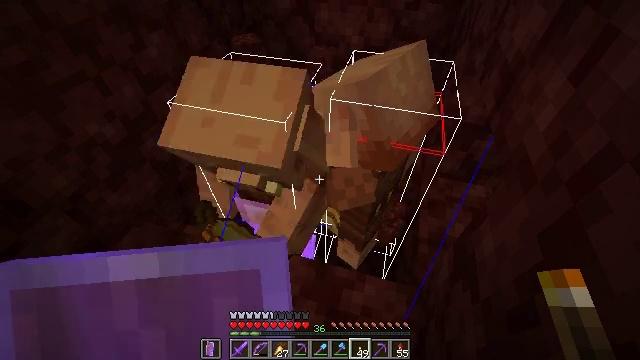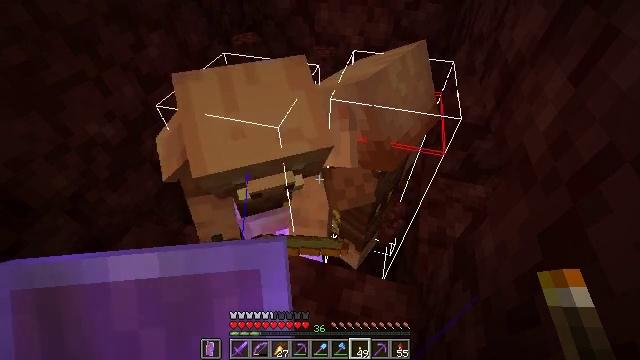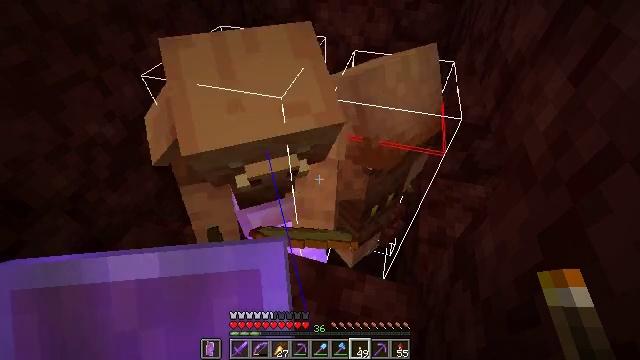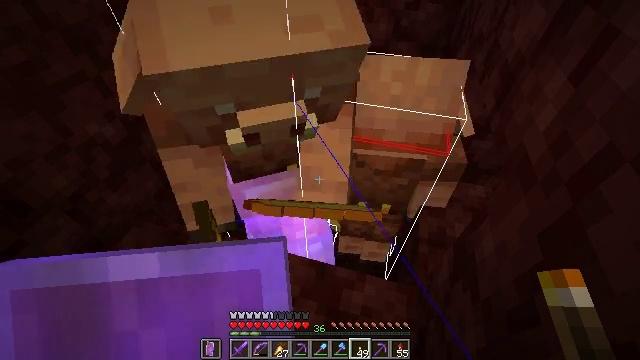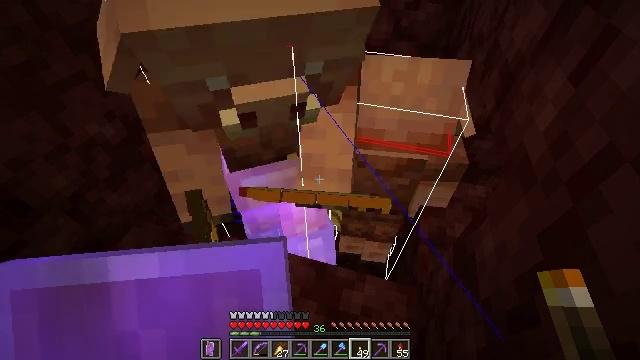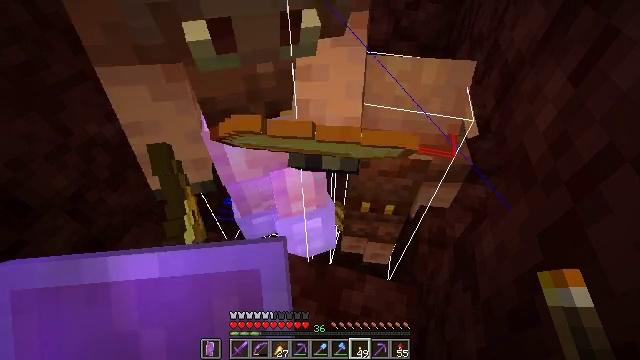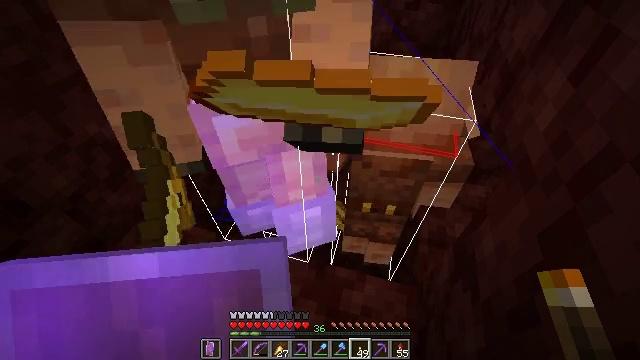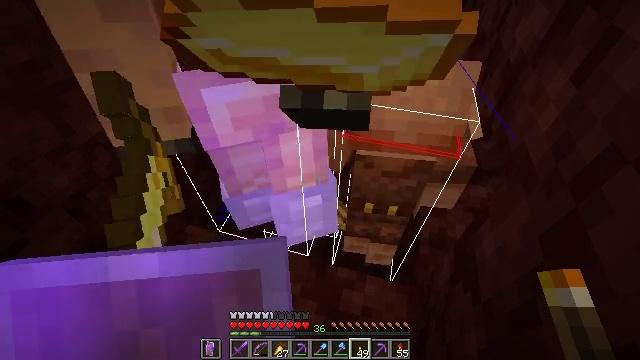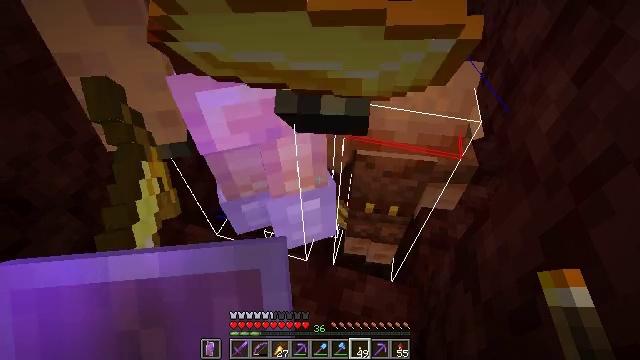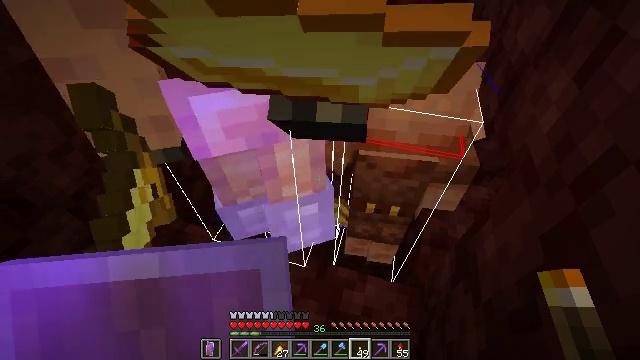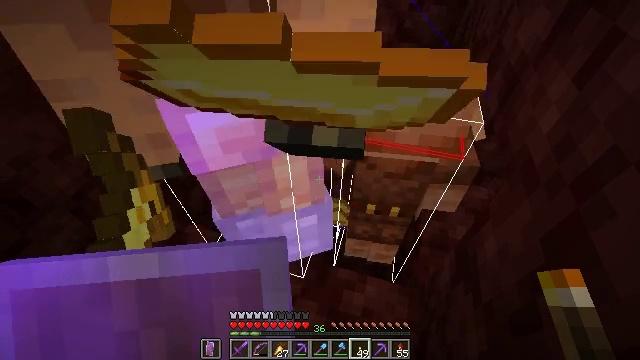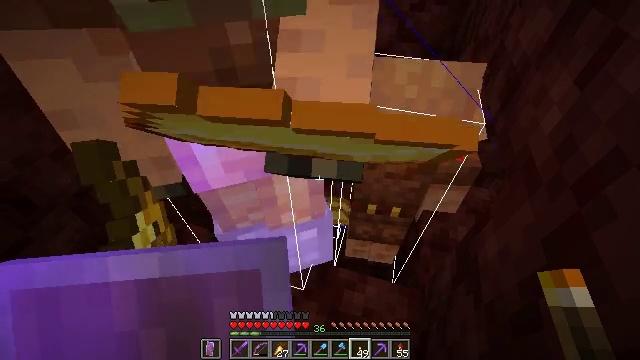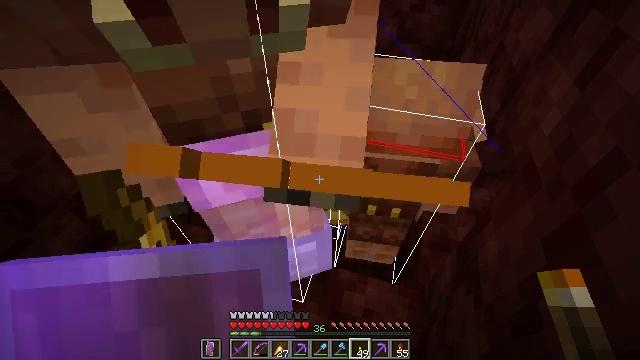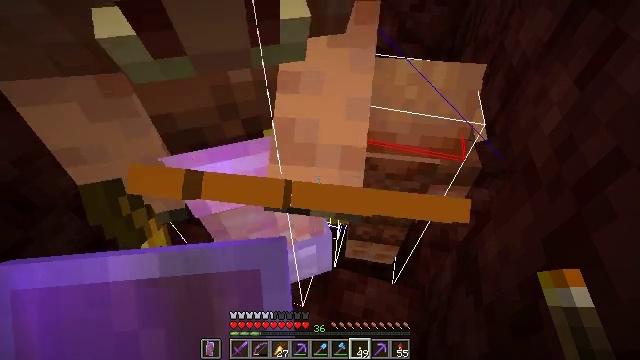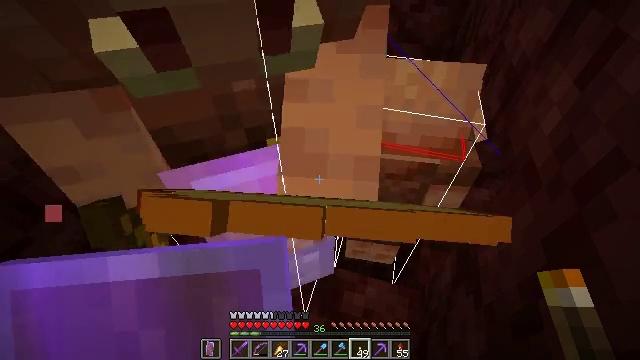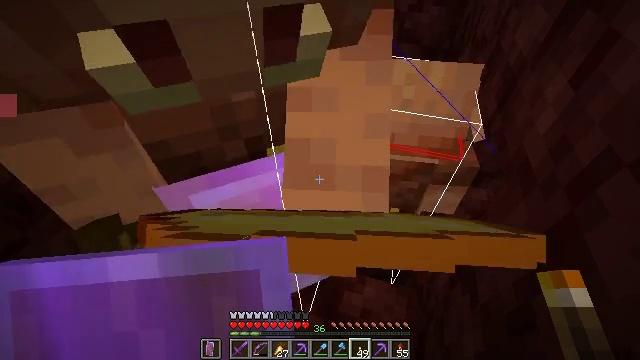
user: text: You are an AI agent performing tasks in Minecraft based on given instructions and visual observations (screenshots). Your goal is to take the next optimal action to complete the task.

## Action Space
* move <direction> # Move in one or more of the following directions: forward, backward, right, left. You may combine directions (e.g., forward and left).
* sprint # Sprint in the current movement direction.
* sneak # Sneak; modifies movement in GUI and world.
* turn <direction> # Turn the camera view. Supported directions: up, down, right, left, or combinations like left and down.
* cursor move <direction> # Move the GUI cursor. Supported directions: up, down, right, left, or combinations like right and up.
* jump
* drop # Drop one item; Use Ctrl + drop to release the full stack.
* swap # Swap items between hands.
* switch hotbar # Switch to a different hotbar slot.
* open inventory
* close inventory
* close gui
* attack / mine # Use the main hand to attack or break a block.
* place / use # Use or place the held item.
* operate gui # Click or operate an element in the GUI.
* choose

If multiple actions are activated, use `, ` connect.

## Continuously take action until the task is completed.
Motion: motion action
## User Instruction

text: Remove a fire charge from the inventory.
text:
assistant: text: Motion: no_op
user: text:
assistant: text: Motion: no_op
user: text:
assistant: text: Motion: no_op
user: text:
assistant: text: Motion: no_op
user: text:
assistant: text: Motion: no_op
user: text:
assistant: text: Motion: no_op
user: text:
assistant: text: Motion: no_op
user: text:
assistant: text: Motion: no_op
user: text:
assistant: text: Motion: no_op
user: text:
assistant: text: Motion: no_op
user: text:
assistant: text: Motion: no_op
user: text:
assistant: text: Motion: no_op
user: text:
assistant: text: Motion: no_op
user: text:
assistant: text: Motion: no_op
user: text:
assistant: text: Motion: no_op
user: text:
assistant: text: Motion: no_op
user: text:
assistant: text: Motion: no_op
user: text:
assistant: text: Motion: close inventory
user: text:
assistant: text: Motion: close inventory
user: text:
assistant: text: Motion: close inventory
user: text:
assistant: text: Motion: open gui
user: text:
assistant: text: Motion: no_op
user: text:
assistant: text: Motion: no_op
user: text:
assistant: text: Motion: cursor move right
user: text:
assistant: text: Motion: cursor move right
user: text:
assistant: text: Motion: cursor move right
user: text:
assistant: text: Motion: cursor move right
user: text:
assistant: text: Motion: cursor move right
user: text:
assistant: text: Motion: no_op
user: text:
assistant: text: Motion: no_op